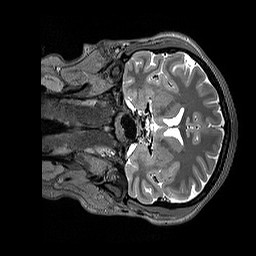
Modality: T2w
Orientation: coronal
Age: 27
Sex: female
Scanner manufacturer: siemens
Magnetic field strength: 3 T
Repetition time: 3.2 s
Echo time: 0.408 s